Question: I'm trying to fix this issue from 2-3 hours but unable to fix it. I'm trying to download a file in three parts three threads. the problem is when one part is completed, other threads stop downloading.
'''
Example: let's say i want to download 300kb
part1->t1->100kb
part2->t2->100kb //if this thread get completed then other two become unresponsive.
part3->t3->100kb
'''
Code i'm working with (Modified and shorter one but addresses my issue )
'''
//inside a function
WebResponse wresp = wreq.GetResponse();
long e1 = wresp.ContentLength / 3;
long e2 = 2*e1;
long e3 = wresp.ContentLength;
wreq.Abort();
wresp.Close();
wreq = null;
wresp = null;
byte[] buff1 = new byte[1500];
byte[] buff2 = new byte[1500];
byte[] buff3 = new byte[1500];
HttpWebRequest hr1 = (HttpWebRequest)WebRequest.Create(textBox1.Text);
hr1.AddRange(0, e1-1);
WebResponse wresp1 = hr1.GetResponse();
HttpWebRequest hr2 = (HttpWebRequest)WebRequest.Create(textBox1.Text);
hr2.AddRange(e1,e2-1);
WebResponse wresp2 = hr2.GetResponse();
HttpWebRequest hr3 = hr1;//(HttpWebRequest)WebRequest.Create(textBox1.Text);
hr3.AddRange(e2,e3);
WebResponse wresp3 = hr3.GetResponse();
Stream response1 = wresp1.GetResponseStream();
Stream response2 = wresp2.GetResponseStream();
Stream response3 = wresp3.GetResponseStream();
Stream f1, f2, f3;
f1 = File.Create("Part1");
f2 = File.Create("Part2");
f3 = File.Create("Part3");
int bytesRead=0, bytesProcessed=0;
long total1=e1, total2=e2-e1, total3=e3-e2;
int x1=0, x2=0, x3=0;
Thread t1 = new Thread(() =>download(hr1, wresp1, buff1,response1,f1,bytesRead, bytesProcessed,total1,x1));
t1.Name = "1";
Thread t2 = new Thread(() => download(hr2, wresp2, buff2, response2, f2, bytesRead, bytesProcessed,total2,x2));
t2.Name = "2";
Thread t3 = new Thread(() => download(hr3, wresp3, buff3, response3, f3, bytesRead, bytesProcessed, total3,x3));
t3.Name = "3";
t1.Start();
t2.Start();
t3.Start();
}
}
}
private download(HttpWebRequest hr2, WebResponse wresp2, byte[] buff, Stream response, Stream f,int bytesRead,long bytesProcessed,long total,int x)
{
do
{
lock (lockerObj)
{
bytesRead = response.Read(buff, 0, buff.Length);
bytesProcessed += bytesRead;
f.Write(buff, 0, bytesRead);
x = Convert.ToInt32(Thread.CurrentThread.Name) - 1;
pb[x].Invoke((Action)delegate
{
pb[x].Value = Convert.ToInt32(bytesProcessed * 100 / total);
});
if (bytesProcessed >= total)
{
Thread.CurrentThread.Abort();
break;
}
lb[x].Invoke((Action)delegate
{
lb[x].Text = "Downloaded " + Convert.ToDouble((bytesProcessed * 100 / total)).ToString() + "%";
label4.Text = "thread" + (x + 1);
});
}
} while (bytesProcessed<=total && bytesRead>=0 );
}
static readonly Object lockerObj=new Object(); //at global level
'''
The application ui remains responsive and from debugging i realized that each thread is exiting at same time. So the question is why the other threads are not completing their parts.

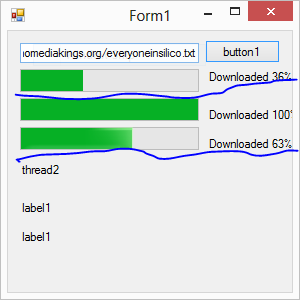
Answer: You have this condition at the end of the loop in your 'download' method:
'''
while (bytesProcessed<=0 && bytesRead>0 );
'''
That's your problem. The first time through the loop, 'bytesProcessed' is incremented by the number of bytes read, which makes it greater than 0, which causes the condition to be false and the loop exits.
You'll never do more than one iteration in the loop.
By the way, not every response will have a valid 'ContentLength'. Web pages regularly provide no Content-Length header, in which case the 'ContentLength' property will be -1. Even if the page does provide a Content-Length header, there's no guarantee that it's correct. So in the general case you can't guarantee that you've received the entire contents.
As Servy pointed out in his comment, splitting the download among multiple threads is unlikely to improve performance and fact could very likely cause the download to go slower. That's especially true if a site sees you making three concurrent requests and decides to rate limit or block you. In general you're better off doing a normal download with a single 'HttpWebRequest'. It's more reliable, it simplifies your code, and probably will perform better than the overly complex multithreaded version you've coded.